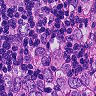
Metastatic tissue present: yes